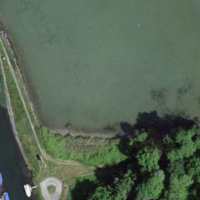
EUNIS habitat code: 14
Species observed at this site:
Tachybaptus ruficollis
Persicaria amphibia
Gallinula chloropus
Cochlodina laminata
Vanessa cardui
Sympetrum depressiusculum
Aythya ferina
Stachys alpina
Epilobium hirsutum
Medicago sativa
Bucephala clangula
Gasterosteus aculeatus
Lathyrus pratensis
Accipiter nisus